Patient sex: F
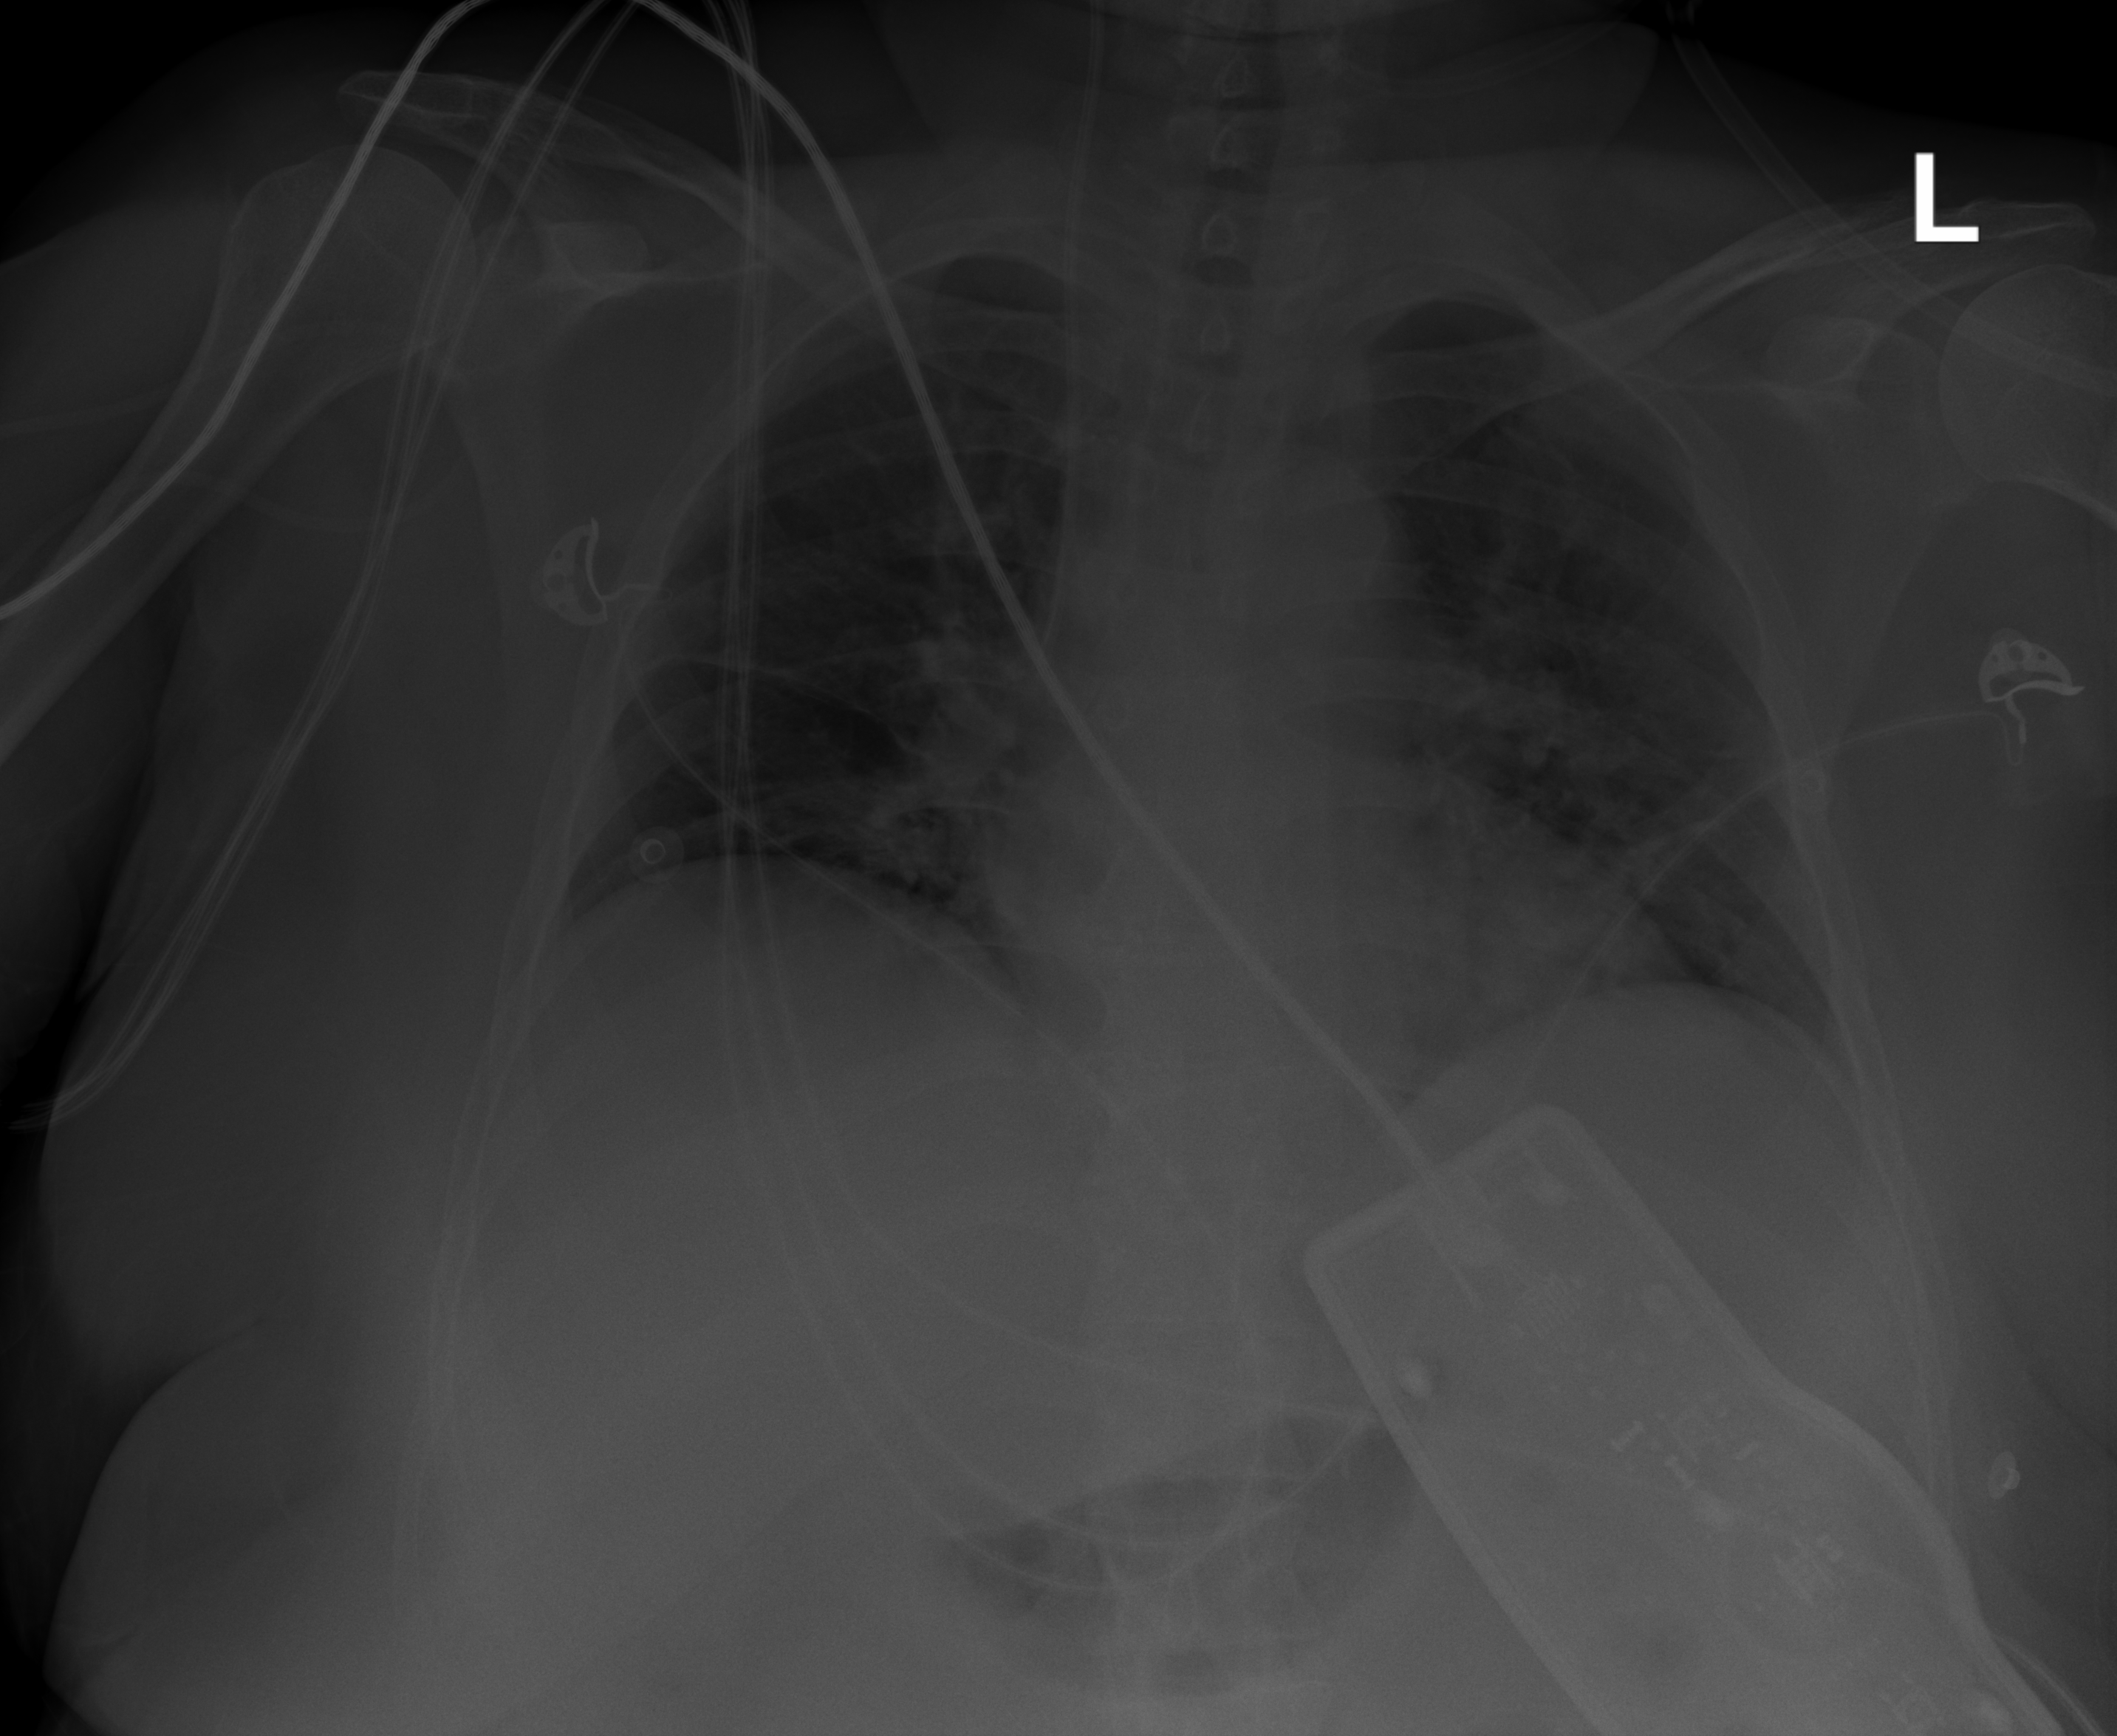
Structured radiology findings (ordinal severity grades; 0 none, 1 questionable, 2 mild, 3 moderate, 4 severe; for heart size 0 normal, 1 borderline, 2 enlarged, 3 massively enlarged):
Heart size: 1
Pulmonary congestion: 1
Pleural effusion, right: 0
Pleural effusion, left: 0
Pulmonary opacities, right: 0
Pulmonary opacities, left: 0
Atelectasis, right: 2
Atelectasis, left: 2